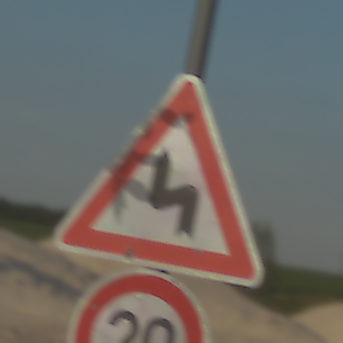
Verkehrszeichen: DoppelkurveZunaechstLinks
Zusatzzeichen unten: Geschwindigkeit20
Umgebung: Outdoor, Beach
Tageszeit: SunriseSunset
Wetter: Clear
Licht: Natural
Jahreszeit: NotSpecified
Kontrast: HighContrast